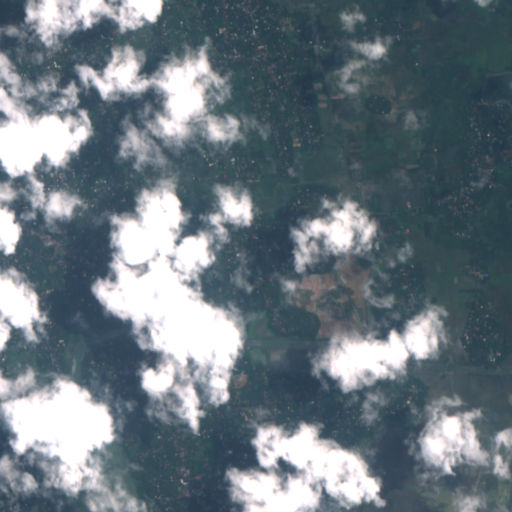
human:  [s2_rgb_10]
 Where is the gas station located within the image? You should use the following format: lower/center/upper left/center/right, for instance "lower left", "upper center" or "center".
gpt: The gas station is located in the lower center of the image.
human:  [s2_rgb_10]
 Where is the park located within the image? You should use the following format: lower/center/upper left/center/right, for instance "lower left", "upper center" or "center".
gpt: The park is located in the upper left of the image.
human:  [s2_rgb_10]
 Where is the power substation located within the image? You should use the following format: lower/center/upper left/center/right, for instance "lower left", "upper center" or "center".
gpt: The power substation is located in the upper left of the image.
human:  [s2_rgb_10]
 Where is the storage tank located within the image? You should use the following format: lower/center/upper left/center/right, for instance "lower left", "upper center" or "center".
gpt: The storage tank is located in the lower center of the image.
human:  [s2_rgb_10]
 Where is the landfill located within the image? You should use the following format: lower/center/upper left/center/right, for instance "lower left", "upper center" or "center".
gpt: There is no landfill in the image.